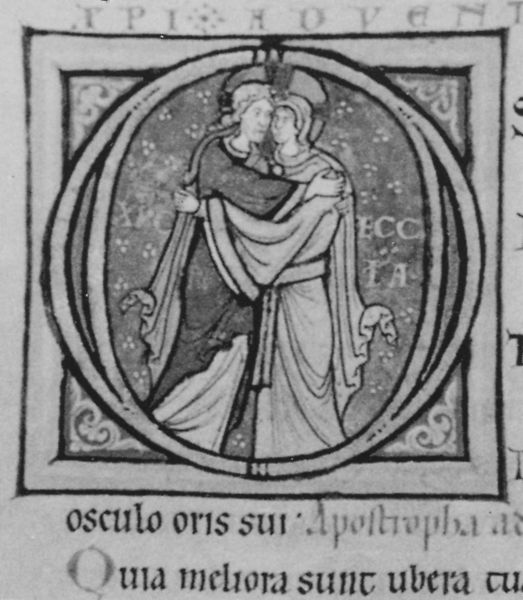
Titel: Bibel
Standort: Herkunftsort: Saint-Amand (EU - F)
Institution: Valenciennes, Bibliothèque Municipale
Schlagwörter: mann, weiß, menschen, ausschnitt, frau, frisur, grau, männer, schwarz, zeichnung, gürtel, leute, malerei, ornament, falten, rahmen, hände, kirche, gewand, haare, mantel, paar, personen, kreis, rund, schrift, liebe, umarmung, zwei, detail, umarmen, buch, druck, seite, schwarzweiß, text, buchstabe, initiale, herrscher, römer, liebespaar, heiligenschein, nimbus, mittelalter, heilige, miniatur, münze, quadratisch, latein, initial, buchmalerei, inkunabel, floreal, manuskript, mönchen, api, o, 2, oris, visitation, osculo, xvc, sui, tpi